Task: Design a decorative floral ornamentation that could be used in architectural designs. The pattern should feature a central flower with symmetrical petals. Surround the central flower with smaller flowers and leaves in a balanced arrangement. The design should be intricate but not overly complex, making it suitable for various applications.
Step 656:
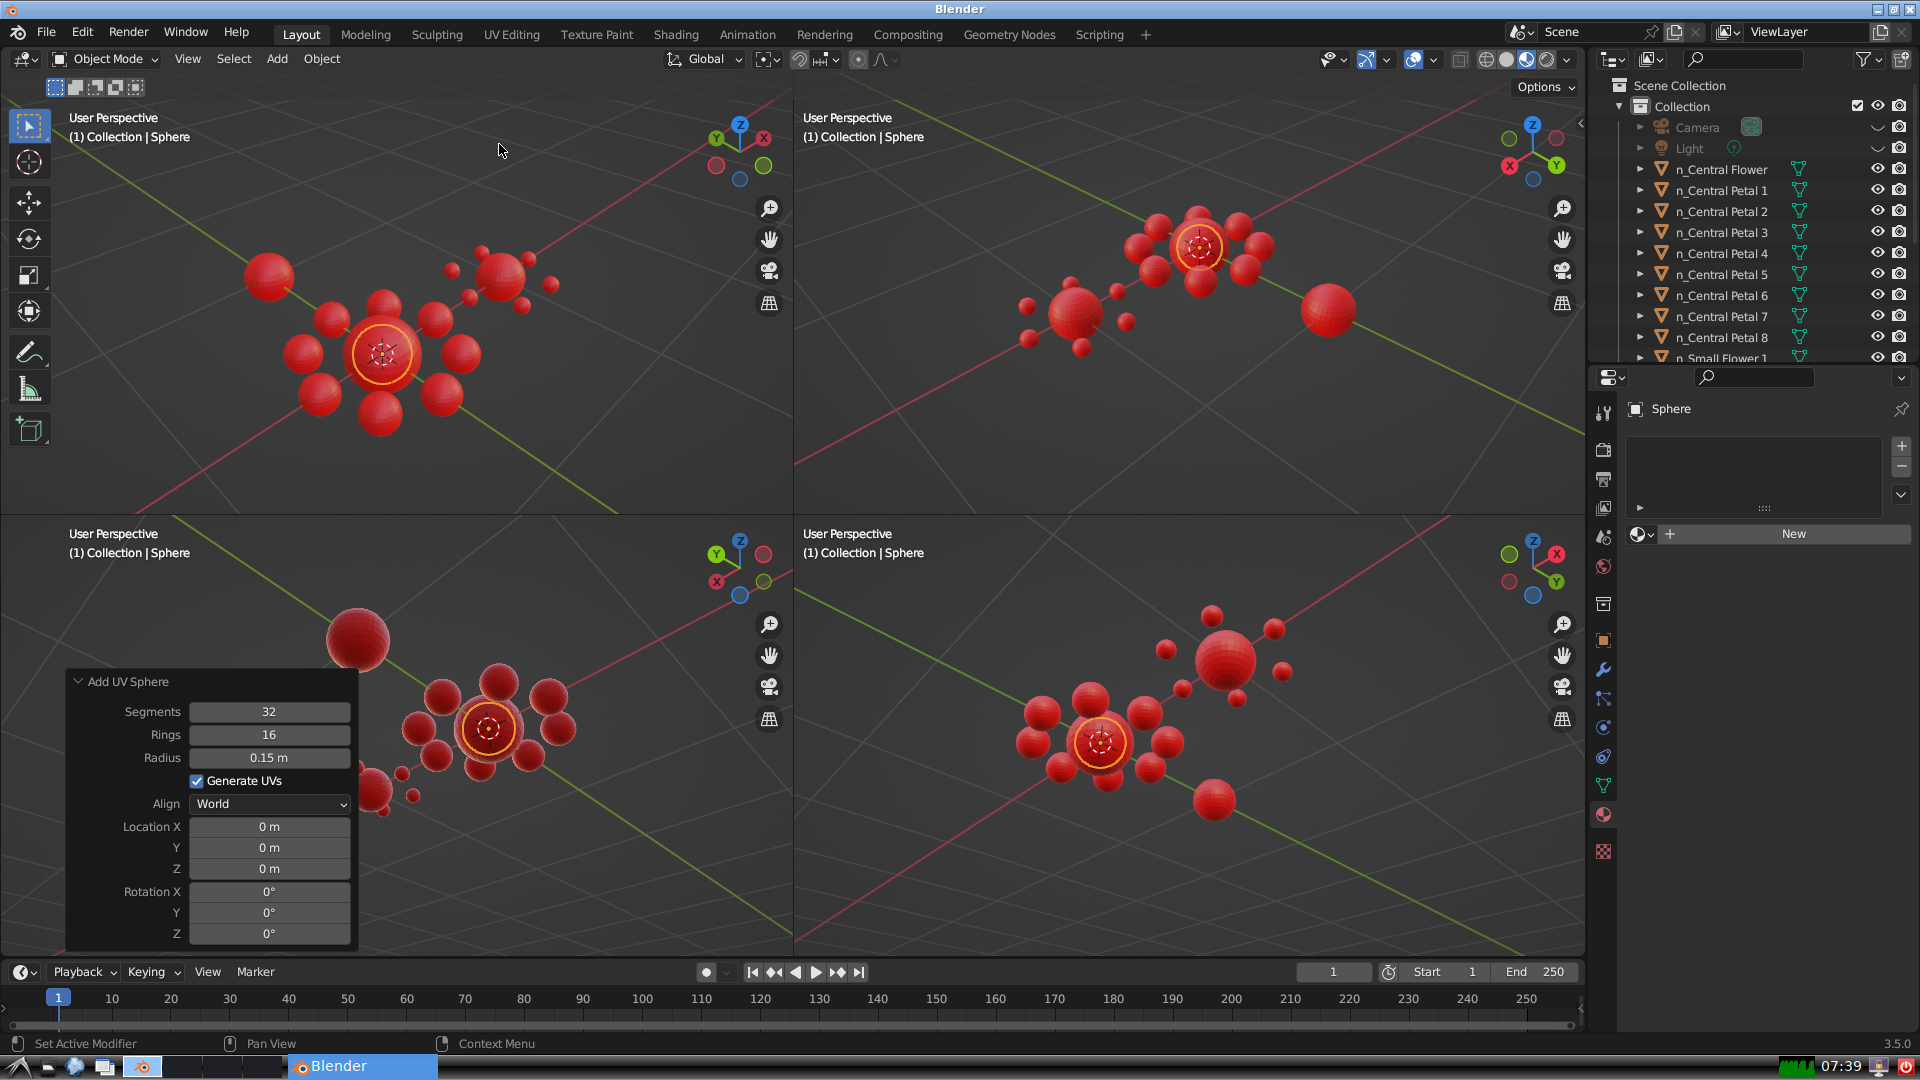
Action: {"mouse_move": [270, 758]}